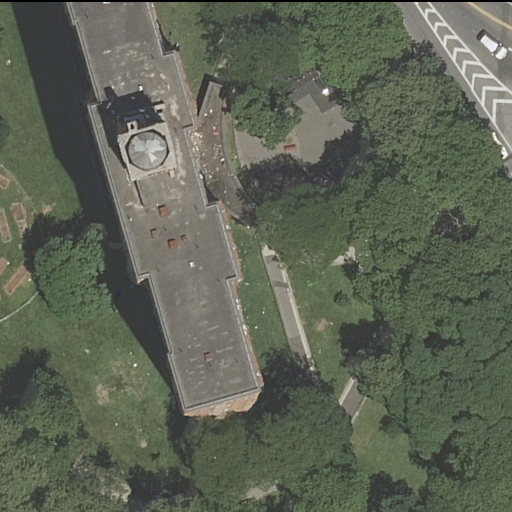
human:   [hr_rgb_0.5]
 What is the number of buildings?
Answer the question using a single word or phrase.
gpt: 1

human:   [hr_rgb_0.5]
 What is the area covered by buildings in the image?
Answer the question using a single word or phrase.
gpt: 1399m2

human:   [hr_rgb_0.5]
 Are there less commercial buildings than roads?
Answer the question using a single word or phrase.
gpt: yes

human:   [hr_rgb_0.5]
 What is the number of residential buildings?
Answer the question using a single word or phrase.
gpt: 1

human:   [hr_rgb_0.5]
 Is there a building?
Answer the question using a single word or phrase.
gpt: yes

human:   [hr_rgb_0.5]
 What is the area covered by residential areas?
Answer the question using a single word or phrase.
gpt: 6892m2

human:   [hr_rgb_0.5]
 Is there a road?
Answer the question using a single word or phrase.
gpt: yes

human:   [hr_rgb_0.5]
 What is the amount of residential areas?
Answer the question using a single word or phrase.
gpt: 1

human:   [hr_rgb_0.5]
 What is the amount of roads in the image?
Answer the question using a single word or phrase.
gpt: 6

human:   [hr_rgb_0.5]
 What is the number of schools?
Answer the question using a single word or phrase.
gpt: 1

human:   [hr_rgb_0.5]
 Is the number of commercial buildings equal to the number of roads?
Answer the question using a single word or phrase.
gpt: no

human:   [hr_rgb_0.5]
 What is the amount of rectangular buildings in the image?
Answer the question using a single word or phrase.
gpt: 0

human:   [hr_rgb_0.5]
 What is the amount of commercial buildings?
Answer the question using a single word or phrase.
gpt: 0

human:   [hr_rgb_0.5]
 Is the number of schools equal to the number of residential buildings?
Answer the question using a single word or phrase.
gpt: yes

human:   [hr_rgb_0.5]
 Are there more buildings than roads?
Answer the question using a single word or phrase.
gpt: no

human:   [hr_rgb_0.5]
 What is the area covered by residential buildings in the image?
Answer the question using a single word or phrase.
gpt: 1399m2

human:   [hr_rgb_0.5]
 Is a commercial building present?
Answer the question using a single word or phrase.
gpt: no

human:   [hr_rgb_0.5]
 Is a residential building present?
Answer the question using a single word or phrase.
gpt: yes

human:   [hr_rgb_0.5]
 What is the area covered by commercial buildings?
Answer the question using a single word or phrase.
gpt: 0m2

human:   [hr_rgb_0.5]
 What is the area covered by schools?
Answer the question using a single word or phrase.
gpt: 3561m2

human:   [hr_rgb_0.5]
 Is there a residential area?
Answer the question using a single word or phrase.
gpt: yes

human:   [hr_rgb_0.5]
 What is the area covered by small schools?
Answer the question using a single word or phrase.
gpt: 0m2

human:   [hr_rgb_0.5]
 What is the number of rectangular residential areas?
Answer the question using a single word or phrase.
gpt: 1

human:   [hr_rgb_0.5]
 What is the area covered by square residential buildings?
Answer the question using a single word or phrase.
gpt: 0m2

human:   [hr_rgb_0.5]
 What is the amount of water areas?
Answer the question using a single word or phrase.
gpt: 0

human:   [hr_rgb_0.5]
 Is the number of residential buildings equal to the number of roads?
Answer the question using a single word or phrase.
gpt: no

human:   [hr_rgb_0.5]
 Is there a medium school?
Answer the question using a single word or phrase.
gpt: no

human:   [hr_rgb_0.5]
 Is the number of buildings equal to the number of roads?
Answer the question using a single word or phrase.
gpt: no

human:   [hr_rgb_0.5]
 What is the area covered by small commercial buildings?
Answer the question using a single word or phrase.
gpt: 0m2

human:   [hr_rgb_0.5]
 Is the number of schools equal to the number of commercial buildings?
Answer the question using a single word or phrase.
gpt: no

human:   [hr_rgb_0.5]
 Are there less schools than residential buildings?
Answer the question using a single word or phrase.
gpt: no

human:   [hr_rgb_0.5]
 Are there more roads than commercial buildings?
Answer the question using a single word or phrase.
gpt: yes

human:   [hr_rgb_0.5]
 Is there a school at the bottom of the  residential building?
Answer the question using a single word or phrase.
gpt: yes

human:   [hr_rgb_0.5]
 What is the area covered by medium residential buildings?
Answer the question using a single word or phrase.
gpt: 0m2

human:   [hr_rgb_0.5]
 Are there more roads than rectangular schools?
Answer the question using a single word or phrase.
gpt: yes

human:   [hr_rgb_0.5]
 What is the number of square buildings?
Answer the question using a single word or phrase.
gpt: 0

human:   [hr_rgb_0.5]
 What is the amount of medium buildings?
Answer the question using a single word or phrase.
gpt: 0

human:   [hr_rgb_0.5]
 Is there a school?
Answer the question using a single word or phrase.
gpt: yes

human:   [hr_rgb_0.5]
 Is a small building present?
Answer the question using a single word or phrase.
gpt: no

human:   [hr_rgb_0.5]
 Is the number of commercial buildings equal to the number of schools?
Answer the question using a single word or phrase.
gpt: no

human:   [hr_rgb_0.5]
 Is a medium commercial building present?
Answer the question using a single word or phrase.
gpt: no

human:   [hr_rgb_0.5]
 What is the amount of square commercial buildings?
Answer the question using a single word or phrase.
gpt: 0

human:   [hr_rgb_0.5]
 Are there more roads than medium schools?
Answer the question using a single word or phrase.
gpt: yes

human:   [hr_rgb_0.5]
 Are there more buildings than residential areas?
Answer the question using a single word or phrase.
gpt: no

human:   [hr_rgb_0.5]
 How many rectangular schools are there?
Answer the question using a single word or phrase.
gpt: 1

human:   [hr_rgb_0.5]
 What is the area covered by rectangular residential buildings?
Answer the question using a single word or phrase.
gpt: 0m2

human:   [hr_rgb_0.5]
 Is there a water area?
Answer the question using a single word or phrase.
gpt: no

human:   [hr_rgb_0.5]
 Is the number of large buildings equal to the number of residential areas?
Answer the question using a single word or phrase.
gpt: yes

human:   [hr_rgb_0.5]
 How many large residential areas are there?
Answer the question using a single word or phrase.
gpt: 1

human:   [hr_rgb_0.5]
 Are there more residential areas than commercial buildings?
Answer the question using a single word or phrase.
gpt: yes

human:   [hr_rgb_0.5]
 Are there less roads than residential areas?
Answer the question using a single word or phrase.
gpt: no

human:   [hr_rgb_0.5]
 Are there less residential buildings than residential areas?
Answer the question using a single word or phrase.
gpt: no

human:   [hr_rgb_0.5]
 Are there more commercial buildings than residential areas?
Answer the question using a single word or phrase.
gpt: no

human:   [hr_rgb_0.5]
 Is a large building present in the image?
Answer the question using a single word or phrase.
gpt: yes

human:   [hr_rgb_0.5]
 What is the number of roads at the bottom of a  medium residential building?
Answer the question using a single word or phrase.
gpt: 0

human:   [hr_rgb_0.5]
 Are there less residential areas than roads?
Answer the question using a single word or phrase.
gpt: yes

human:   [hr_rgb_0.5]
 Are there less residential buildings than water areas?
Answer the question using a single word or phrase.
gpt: no

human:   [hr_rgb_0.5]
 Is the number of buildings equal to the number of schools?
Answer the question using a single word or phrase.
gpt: yes

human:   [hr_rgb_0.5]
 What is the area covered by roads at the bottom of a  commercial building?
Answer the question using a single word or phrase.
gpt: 0m2

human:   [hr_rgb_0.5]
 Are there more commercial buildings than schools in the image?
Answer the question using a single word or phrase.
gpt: no

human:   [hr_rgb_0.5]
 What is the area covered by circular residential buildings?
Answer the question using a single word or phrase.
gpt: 0m2

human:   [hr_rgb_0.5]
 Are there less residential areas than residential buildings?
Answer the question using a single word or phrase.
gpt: no

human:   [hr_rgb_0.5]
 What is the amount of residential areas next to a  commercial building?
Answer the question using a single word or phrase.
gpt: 0

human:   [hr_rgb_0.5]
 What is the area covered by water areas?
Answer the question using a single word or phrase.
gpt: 0m2